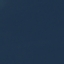
Label: SeaLake